You are looking at the short-time Fourier spectrogram of a bearing's acceleration signal. Diagnose the bearing from this image, choosing from: normal, inner_race, outer_race, ball.
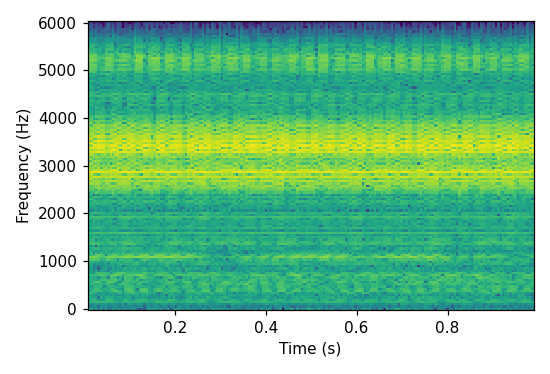
Answer: outer_race